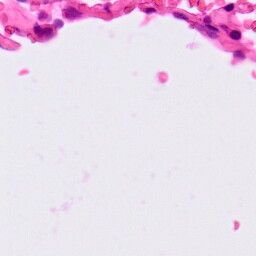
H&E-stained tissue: Lung